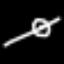
Label: octagon